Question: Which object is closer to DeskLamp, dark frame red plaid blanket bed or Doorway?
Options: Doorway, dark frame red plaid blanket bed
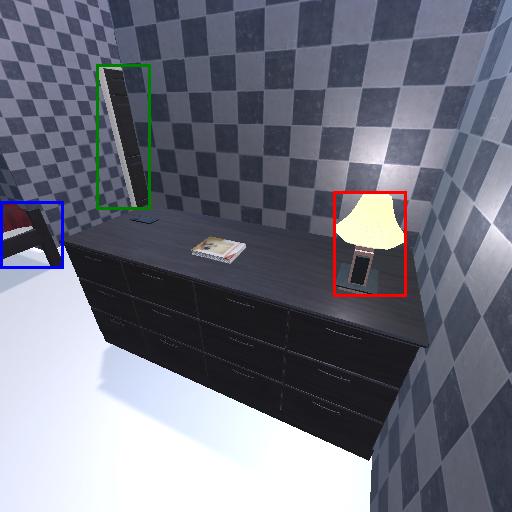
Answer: Doorway